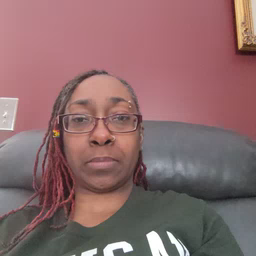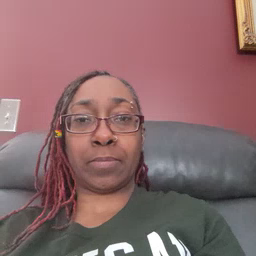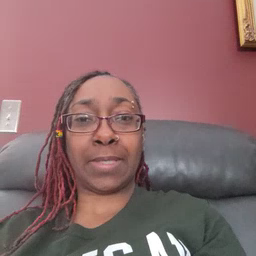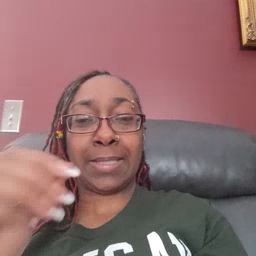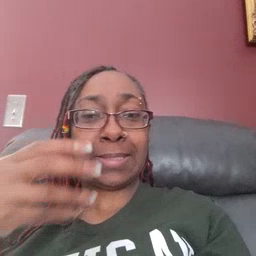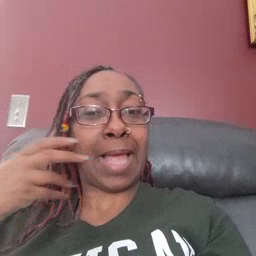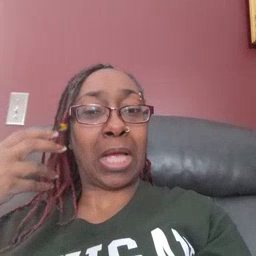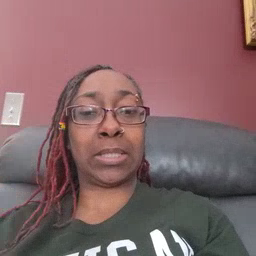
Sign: tiger